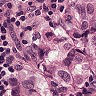
Metastatic tissue present: yes